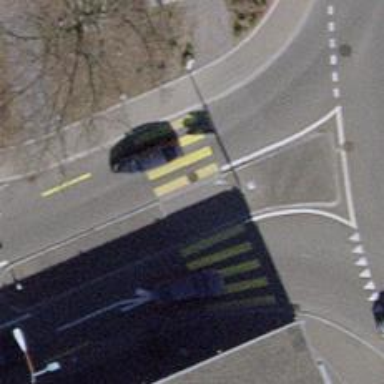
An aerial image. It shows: Secondary road with concrete surface and designated cycle lane.